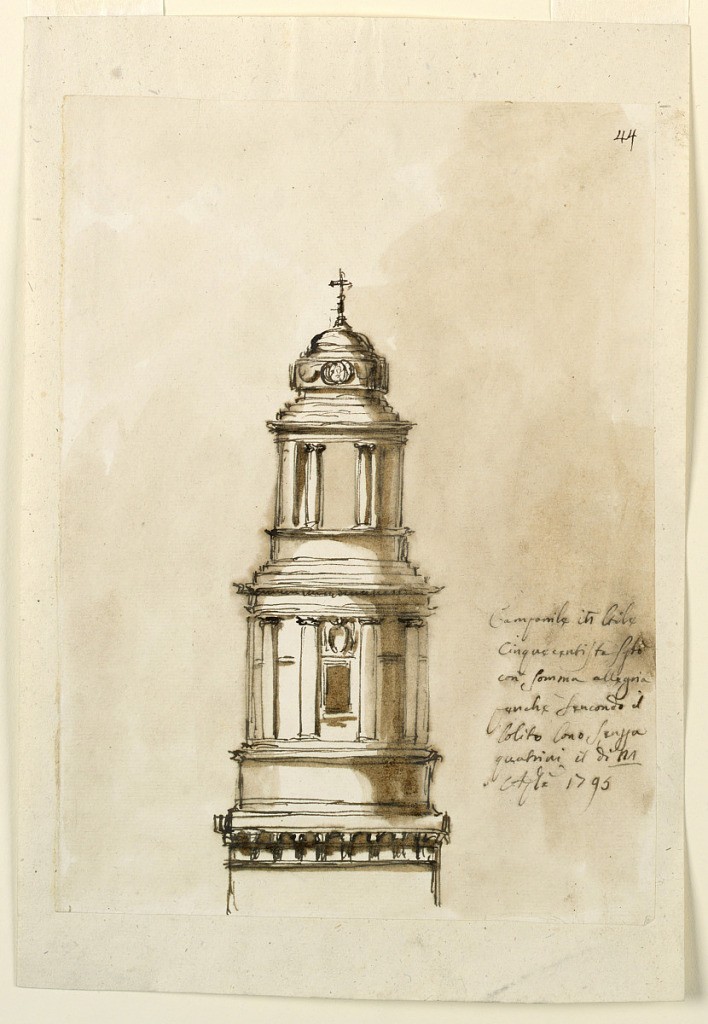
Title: Elevation of a church
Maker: Giuseppe Barberi, Italian, 1746–1809
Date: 1795
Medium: Pen and brown ink, brush and brown wash on lined off-white laid paper
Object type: Drawing
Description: Design for a steeple. Below is the entablature of a square part. Above rises a story like a circular pavilion upon a dado with embedded columns supporting the entablature. At the front are a window and an escutcheon above it. The upper story is shaped like a similar open pavilion. On top is a dome of a kind, with a band aroudn the tambour, and a cross colored background.